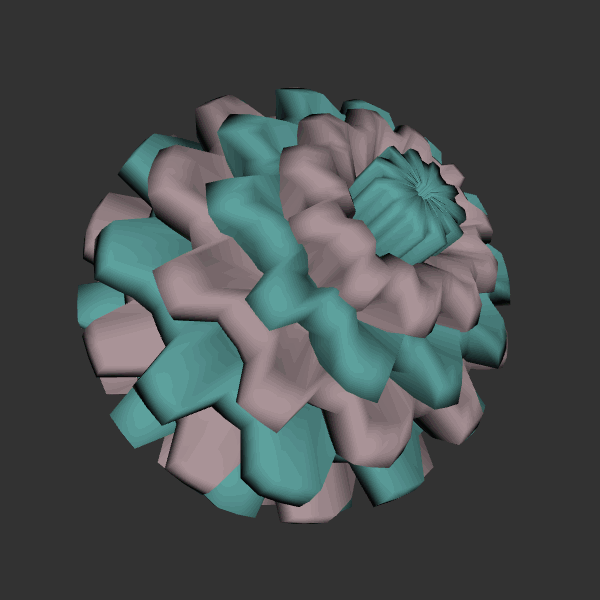
Background: dark